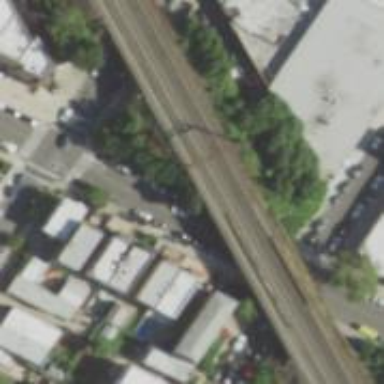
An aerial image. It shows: Bridge over railway with electrified contact lines.